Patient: sex M, age 61
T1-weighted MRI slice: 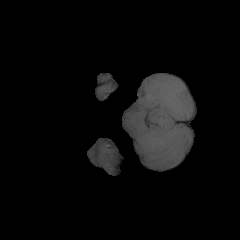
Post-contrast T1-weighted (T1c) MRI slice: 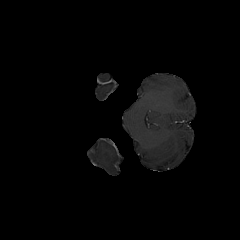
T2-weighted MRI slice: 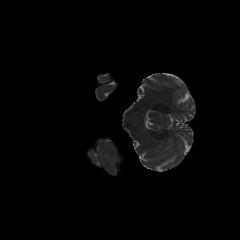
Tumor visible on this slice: no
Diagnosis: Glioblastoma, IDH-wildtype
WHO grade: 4